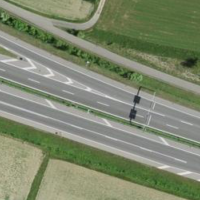
EUNIS habitat code: 57
Species observed at this site:
Anthyllis vulneraria